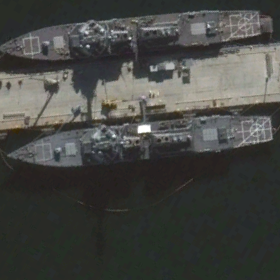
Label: destroyer